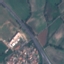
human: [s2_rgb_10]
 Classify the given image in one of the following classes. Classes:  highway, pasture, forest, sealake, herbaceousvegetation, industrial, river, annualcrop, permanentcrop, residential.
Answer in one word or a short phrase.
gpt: Highway